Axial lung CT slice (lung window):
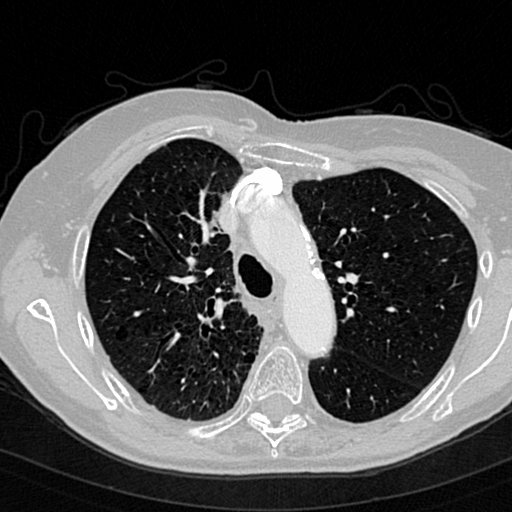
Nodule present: no